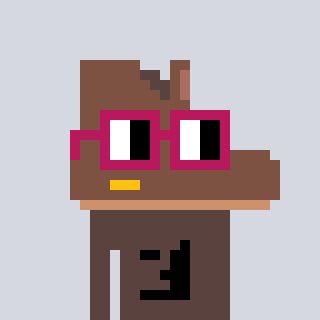
a pixel art character with square dark red glasses, a boot-shaped head and a darkbrown-colored body on a cool background